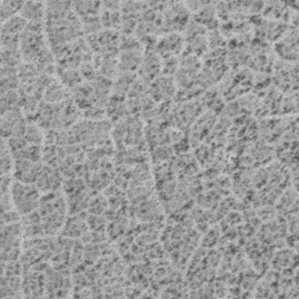
Label: frost